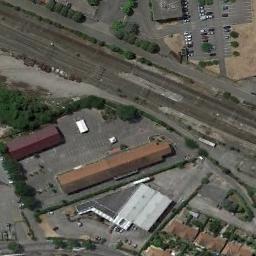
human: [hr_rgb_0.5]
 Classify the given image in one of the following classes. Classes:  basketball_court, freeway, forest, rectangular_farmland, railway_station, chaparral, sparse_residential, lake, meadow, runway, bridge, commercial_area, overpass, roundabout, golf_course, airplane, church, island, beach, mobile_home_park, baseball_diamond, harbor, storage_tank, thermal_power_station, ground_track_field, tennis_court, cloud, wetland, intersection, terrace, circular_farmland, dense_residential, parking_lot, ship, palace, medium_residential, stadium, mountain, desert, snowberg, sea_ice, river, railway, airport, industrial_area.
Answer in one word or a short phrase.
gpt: railway